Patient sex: F
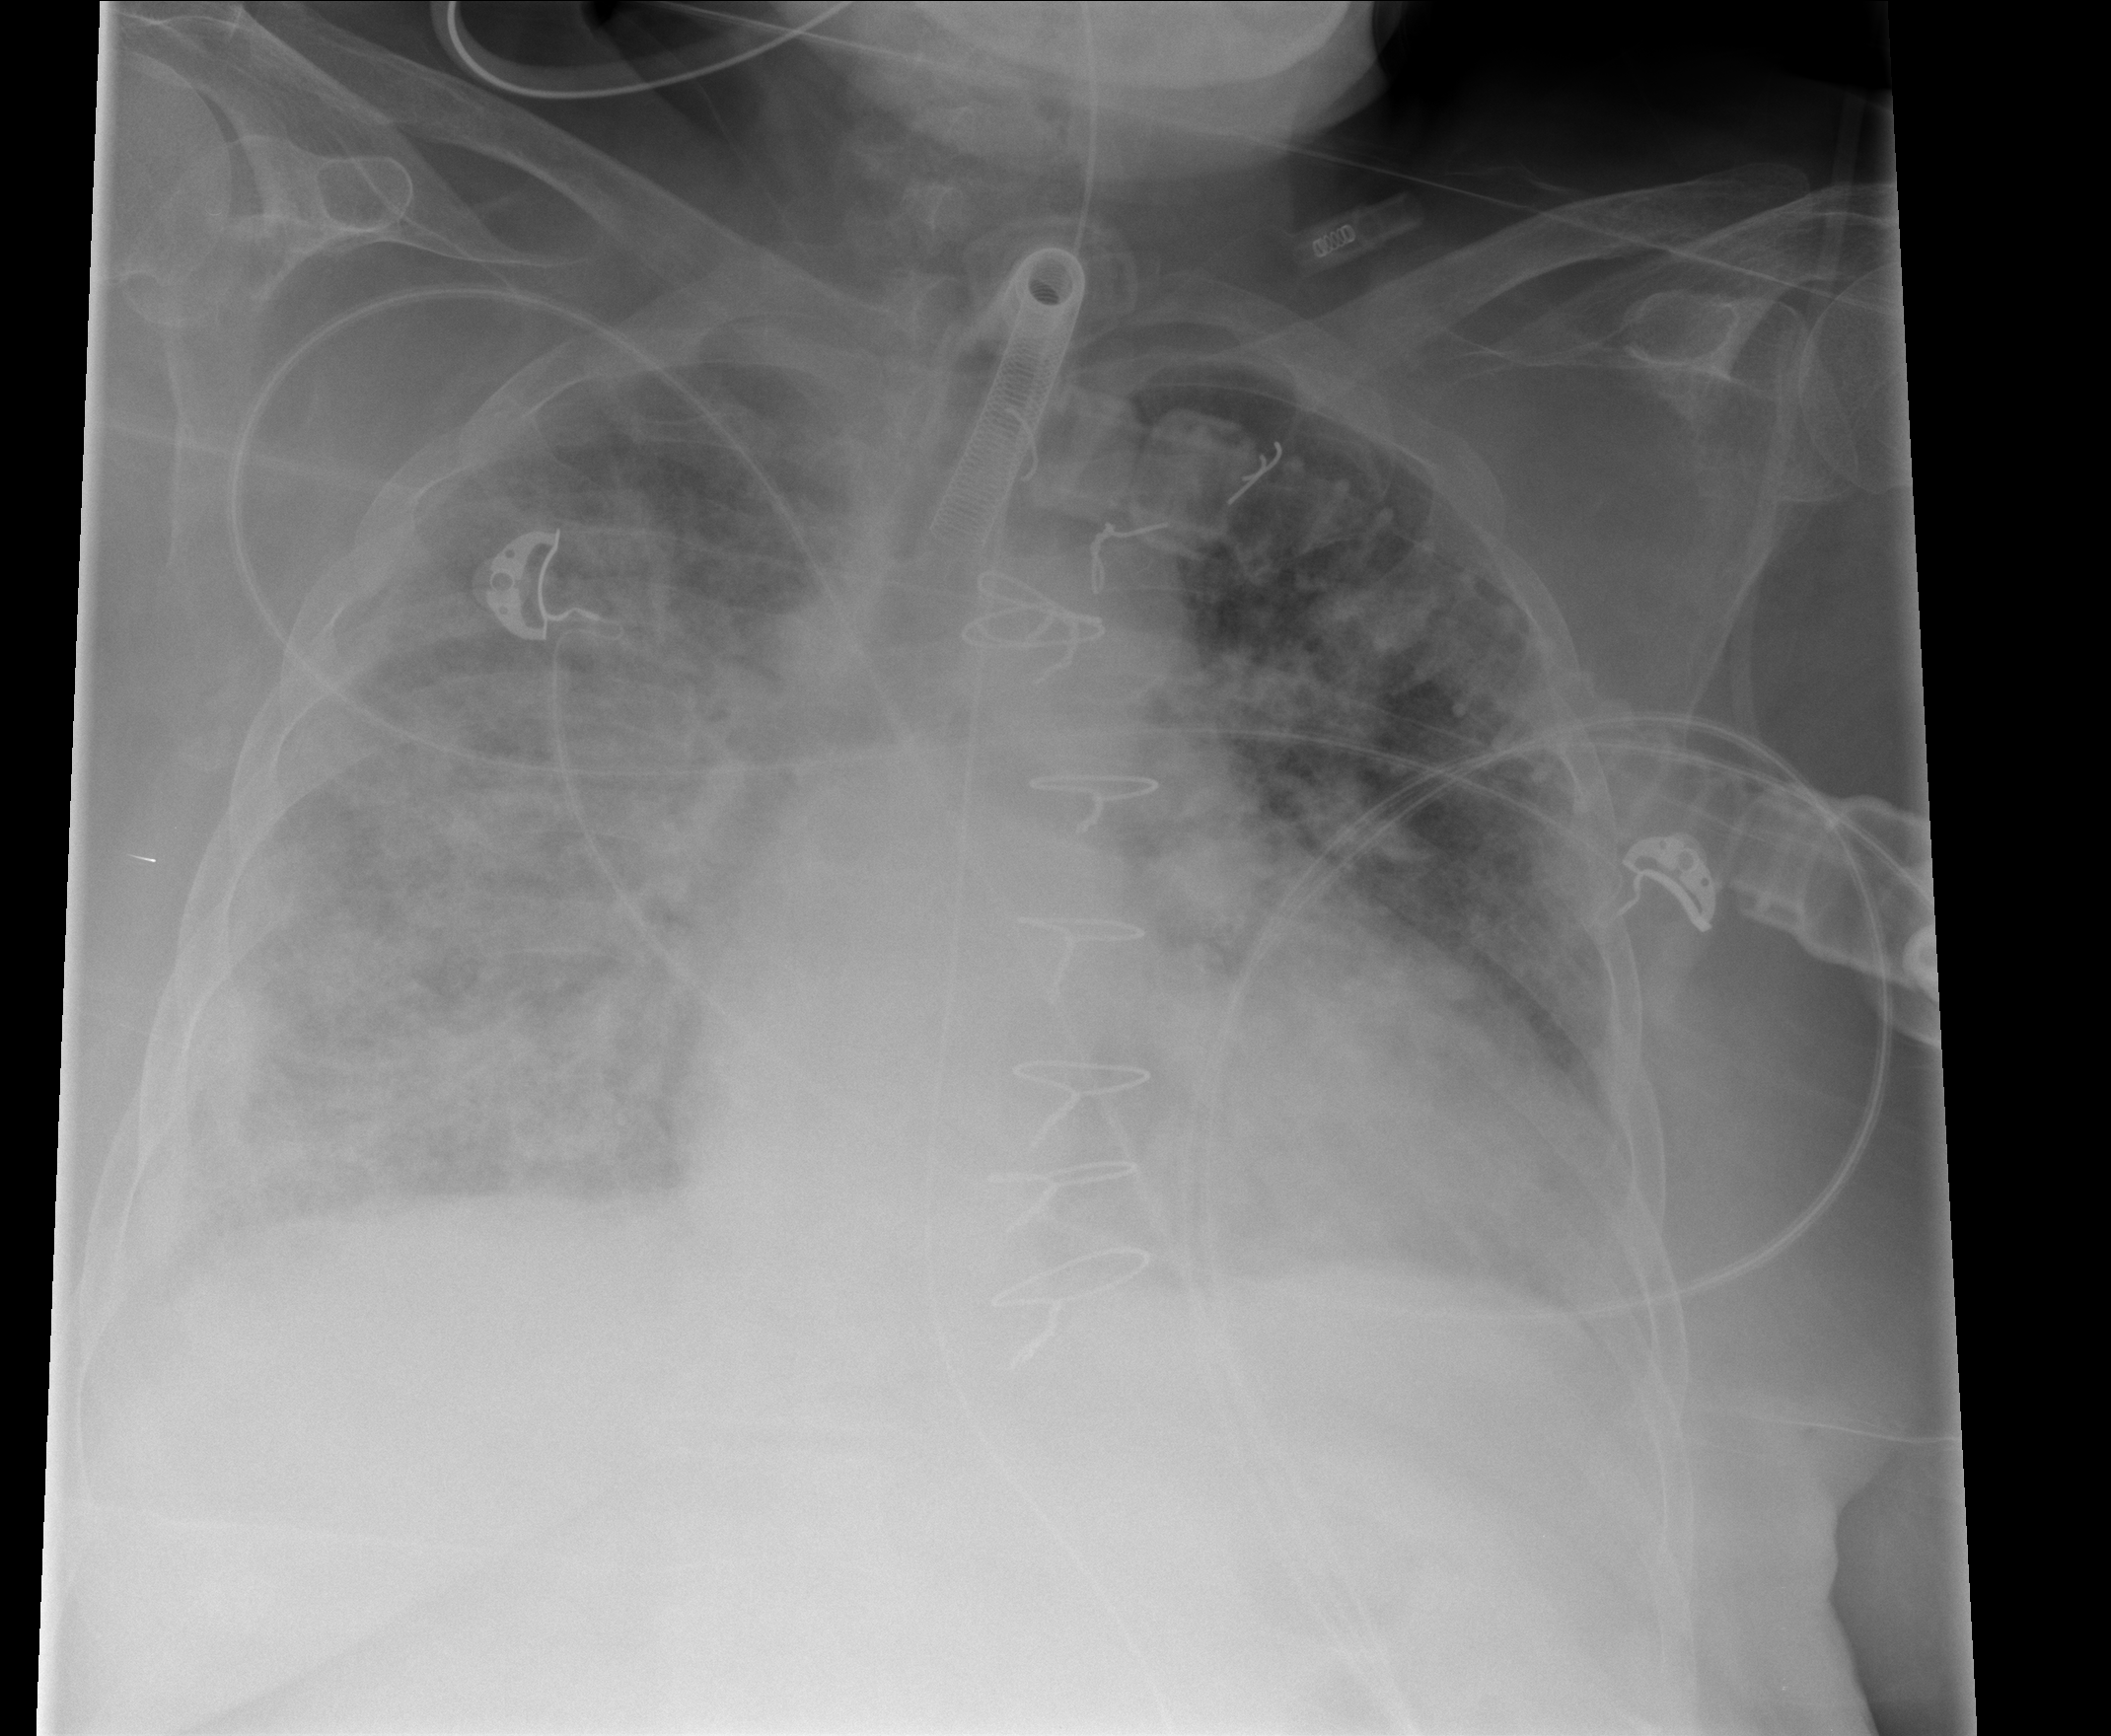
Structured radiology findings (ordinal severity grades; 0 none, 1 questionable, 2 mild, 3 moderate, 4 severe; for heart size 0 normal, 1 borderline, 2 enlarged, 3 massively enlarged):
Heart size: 2
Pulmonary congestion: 3
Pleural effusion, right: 2
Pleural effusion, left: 2
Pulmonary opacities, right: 4
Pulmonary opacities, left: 3
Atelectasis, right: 3
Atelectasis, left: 3